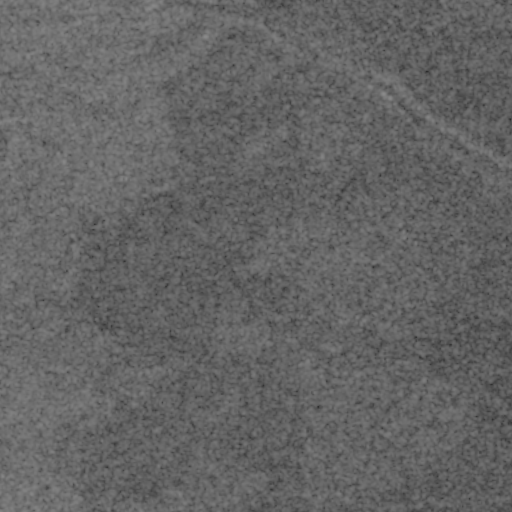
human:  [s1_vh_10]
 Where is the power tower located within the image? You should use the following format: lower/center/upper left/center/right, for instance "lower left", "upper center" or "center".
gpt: The power tower is located in the lower right of the image.
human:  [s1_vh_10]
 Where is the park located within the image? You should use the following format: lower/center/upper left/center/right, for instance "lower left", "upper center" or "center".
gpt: There is no park in the image.

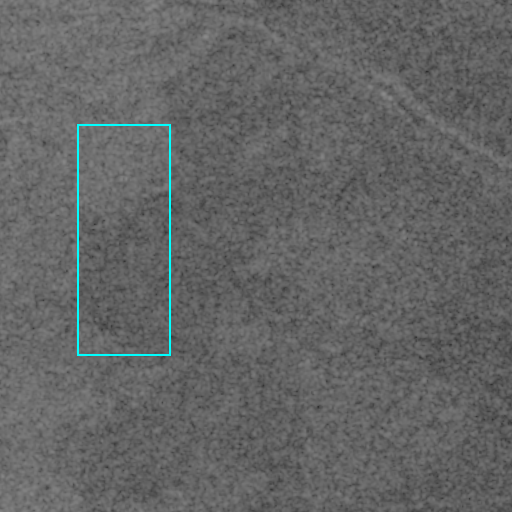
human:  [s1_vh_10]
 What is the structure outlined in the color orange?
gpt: There is no orange outline.
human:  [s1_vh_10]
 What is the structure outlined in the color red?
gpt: There is no structure outlined in red.